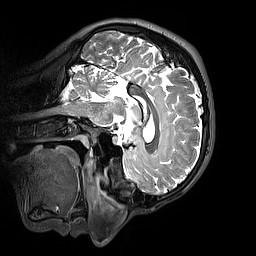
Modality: T2w
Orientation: sagittal
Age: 21
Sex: male
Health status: healthy
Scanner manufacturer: siemens
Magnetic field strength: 3 T
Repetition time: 3.2 s
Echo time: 0.412 s